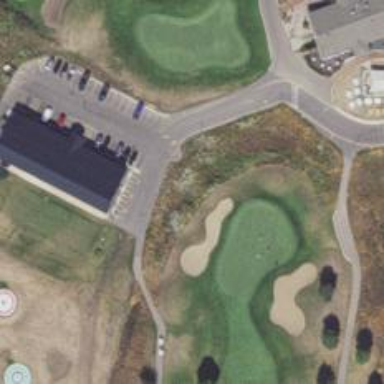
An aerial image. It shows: View of golf hole.